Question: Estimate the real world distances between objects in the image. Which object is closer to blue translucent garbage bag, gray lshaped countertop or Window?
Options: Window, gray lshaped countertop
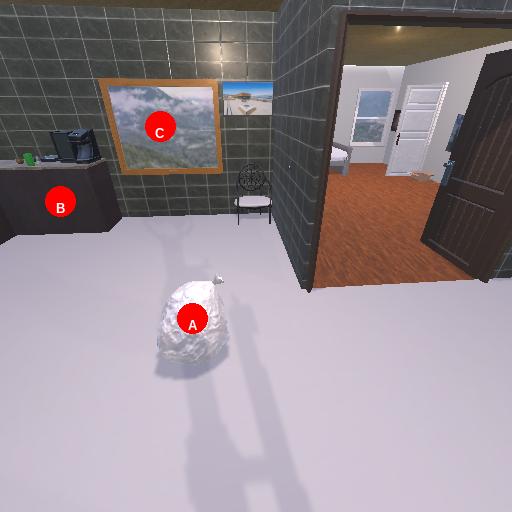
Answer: Window